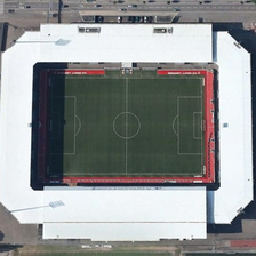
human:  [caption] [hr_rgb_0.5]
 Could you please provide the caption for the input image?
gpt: it is a squared soccer stadium with white roof which is casting shadow on the playground .

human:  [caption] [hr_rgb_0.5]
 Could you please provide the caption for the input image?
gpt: In one corner of the intersection, T is a white playground and two other playgrounds.

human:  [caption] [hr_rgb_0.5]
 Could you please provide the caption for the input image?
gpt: There is a white playground and two other playgrounds at a corner at junction t.

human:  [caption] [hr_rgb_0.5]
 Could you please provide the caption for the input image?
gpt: There is a white playground and two other playgrounds at the corner of T junction.

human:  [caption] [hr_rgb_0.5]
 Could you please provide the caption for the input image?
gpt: In one corner of the T junction, there are white stadiums and two other stadiums.